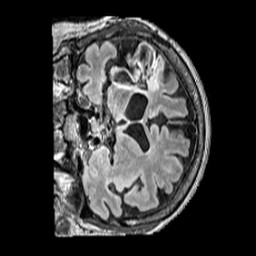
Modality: FLAIR
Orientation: coronal
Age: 64
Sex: female
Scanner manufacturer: siemens
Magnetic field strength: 3 T
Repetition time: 5 s
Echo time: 0.387 s